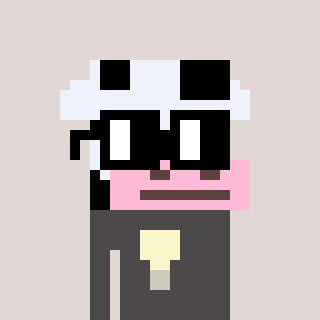
a pixel art character with square black glasses, a cow-shaped head and a grayscale-colored body on a warm background